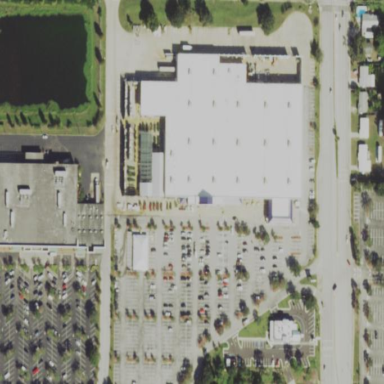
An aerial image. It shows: Retail building.